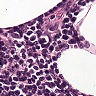
Metastatic tissue present: no